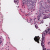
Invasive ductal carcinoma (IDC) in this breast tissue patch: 0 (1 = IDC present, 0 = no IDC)